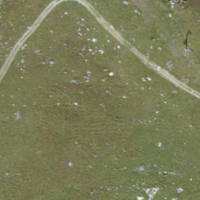
EUNIS habitat code: 26
Species observed at this site:
Anthus spinoletta